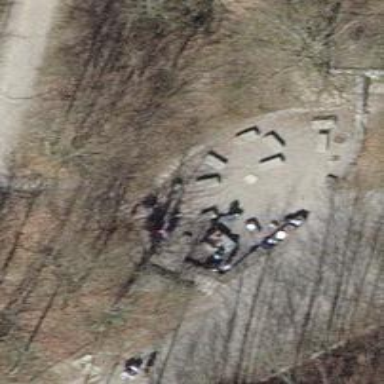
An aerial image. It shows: Picnic site popular for tourists.